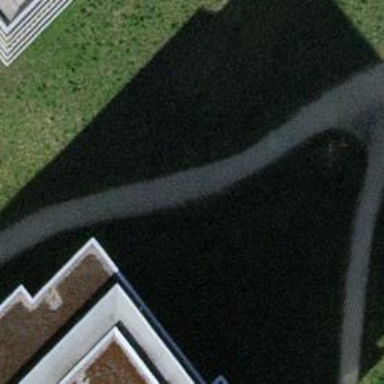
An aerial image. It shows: Footway with surface of fine gravel.